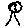
Label: tree